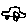
Label: car